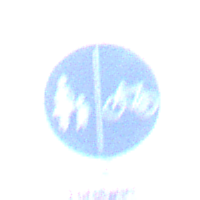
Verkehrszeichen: GetrennterRadUndGehwegRadwegRechts
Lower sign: BesondereFahrzeugeUndTransportgueter7
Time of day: SunriseSunset
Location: Outdoor (Suburban)
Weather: Clear
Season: NotSpecified
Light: Natural